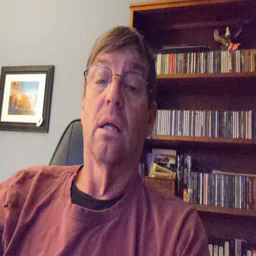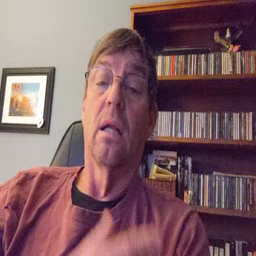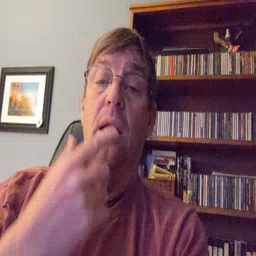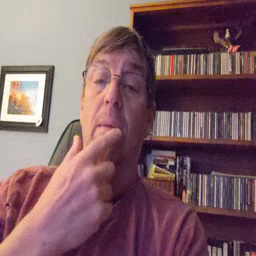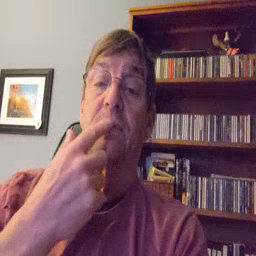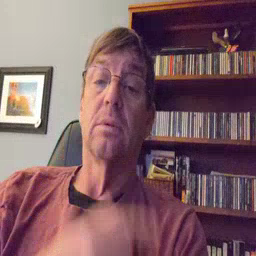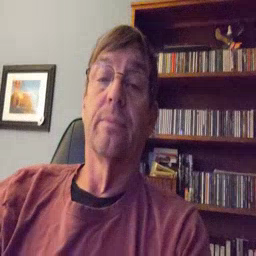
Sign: lips